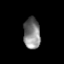
Tissue: lung
Cell type: Epithelial cells
Senescence score: 0.189
Nuclear area (px): 507
Mean DAPI intensity: 128.126